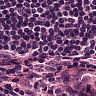
Metastatic tissue present: no